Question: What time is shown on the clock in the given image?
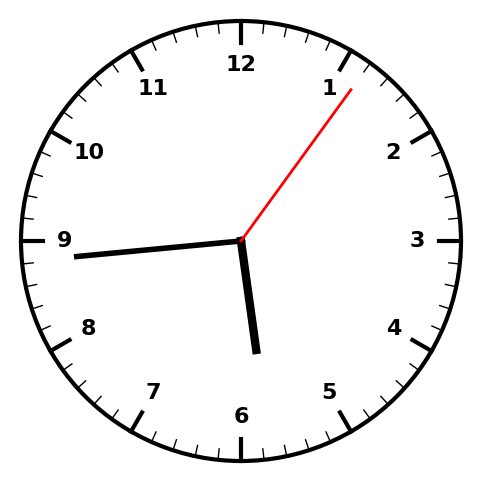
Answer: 05:44:06